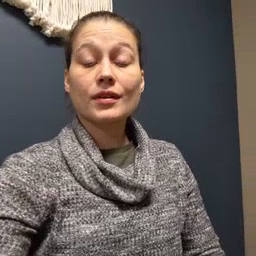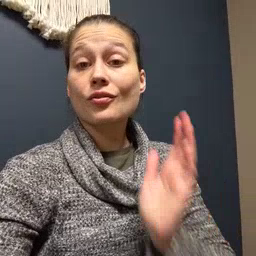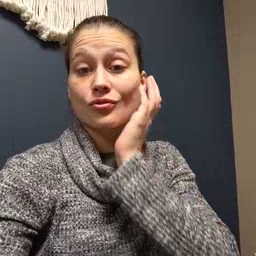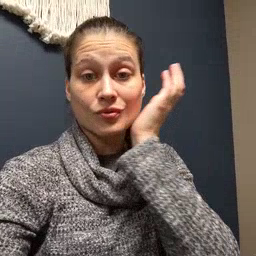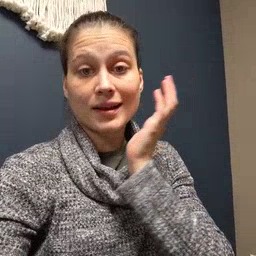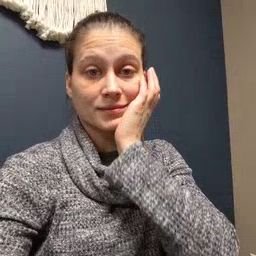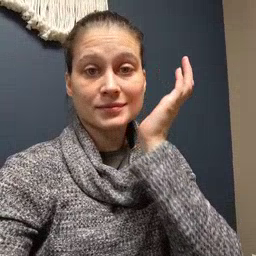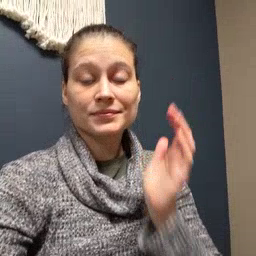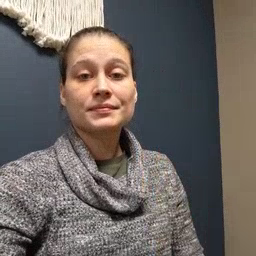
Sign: grass